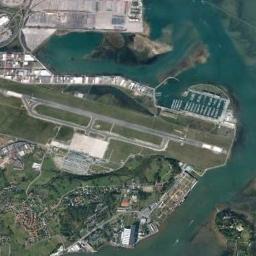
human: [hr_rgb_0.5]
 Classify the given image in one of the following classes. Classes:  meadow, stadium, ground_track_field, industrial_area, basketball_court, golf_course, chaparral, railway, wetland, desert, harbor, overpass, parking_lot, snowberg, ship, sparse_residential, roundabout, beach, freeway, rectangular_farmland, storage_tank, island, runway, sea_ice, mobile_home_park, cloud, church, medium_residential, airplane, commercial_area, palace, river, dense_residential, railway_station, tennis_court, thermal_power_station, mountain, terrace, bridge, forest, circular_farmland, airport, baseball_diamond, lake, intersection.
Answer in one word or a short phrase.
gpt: airport